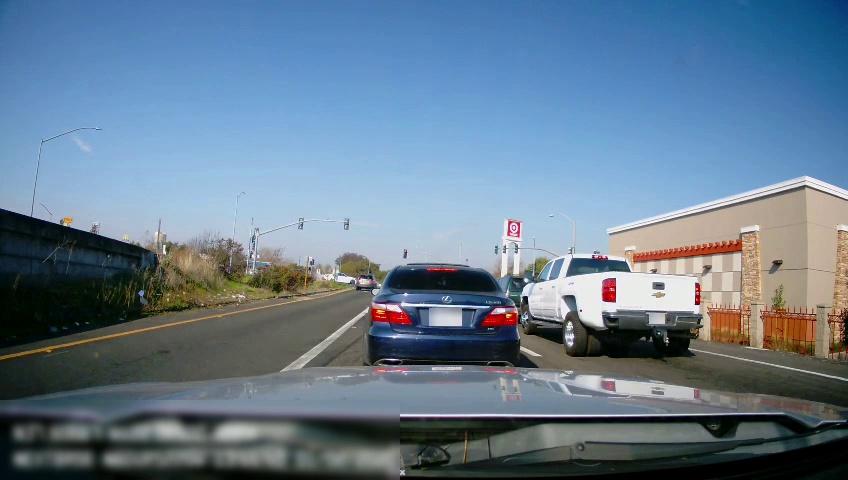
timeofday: Day
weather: Sunny
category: Drivable Space
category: Vehicles | Truck
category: Vehicles | SUV
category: Vehicles | SUV
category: Vehicles | Truck
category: Vehicles | Car
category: Lanes | Alternate Lane
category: Lanes | Current Lane
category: Lanes | Current Lane
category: Lanes | Alternate Lane
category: Traffic | Lights
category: Traffic | Lights
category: Traffic | Lights
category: Traffic | Lights
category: Traffic | Lights
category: Traffic | Lights
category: Traffic | Lights